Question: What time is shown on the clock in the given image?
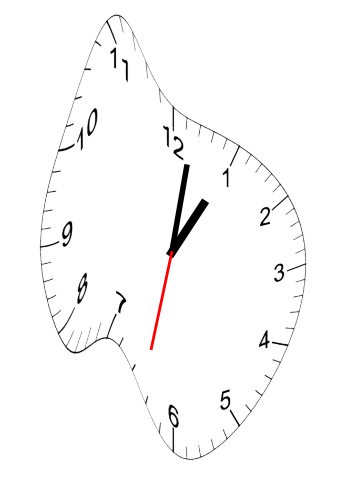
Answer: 01:01:32